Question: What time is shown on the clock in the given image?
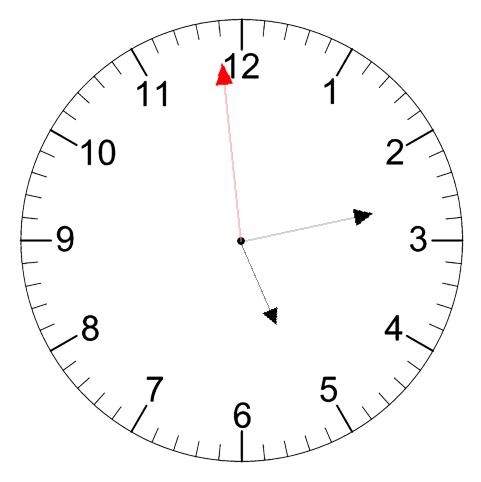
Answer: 05:12:59